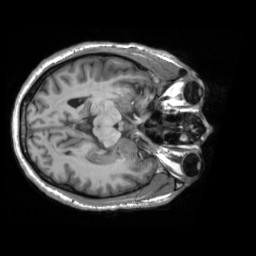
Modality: T1w
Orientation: axial
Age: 54
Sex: male
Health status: ill
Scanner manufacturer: siemens
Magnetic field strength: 3 T
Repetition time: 2.3 s
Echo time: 0.00201 s